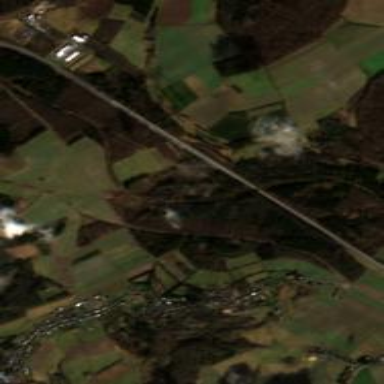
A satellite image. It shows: Asphalt surface on motorway.